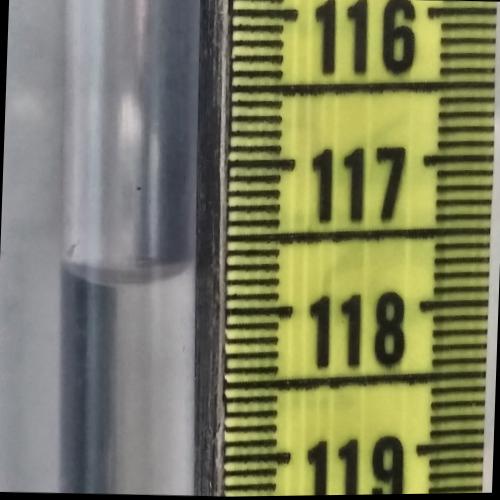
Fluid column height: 117.7 cm